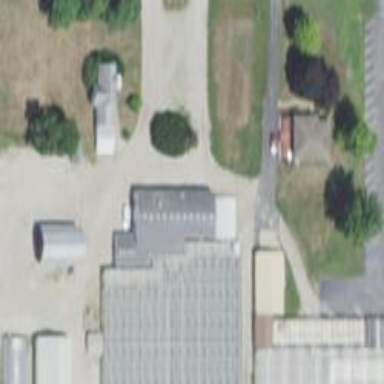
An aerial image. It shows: Building that serves as garden center.